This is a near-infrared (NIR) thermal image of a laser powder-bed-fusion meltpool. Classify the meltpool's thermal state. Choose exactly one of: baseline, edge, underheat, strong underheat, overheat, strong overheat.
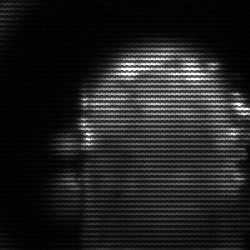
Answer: baseline